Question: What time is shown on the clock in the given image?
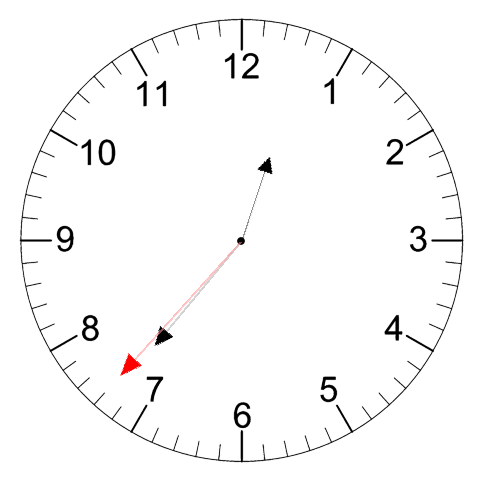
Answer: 12:36:37